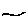
Label: line